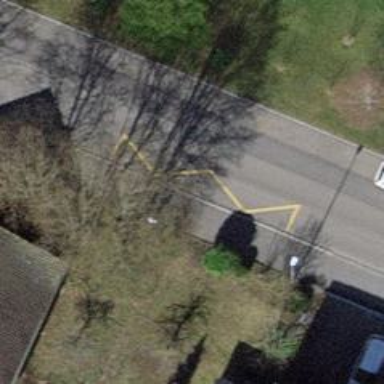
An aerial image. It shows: Bus stop with platform for public transport.